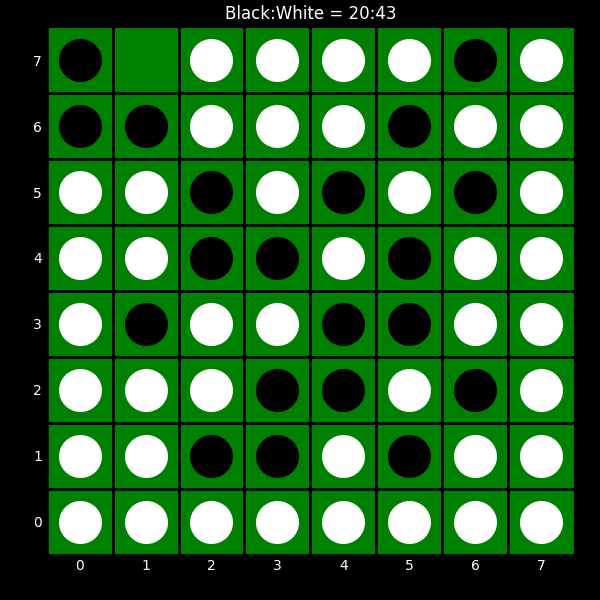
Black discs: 20
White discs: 43